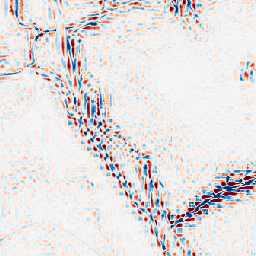
Category: wavelet
Decomposition family: wavelet_reverse_biorthogonal
Decomposition parameters: wavelet: rbio3.5
level: 3
Upsampling method: fft_zeropad
Upsampling parameters: scale: 8
Upsampling scale: 8